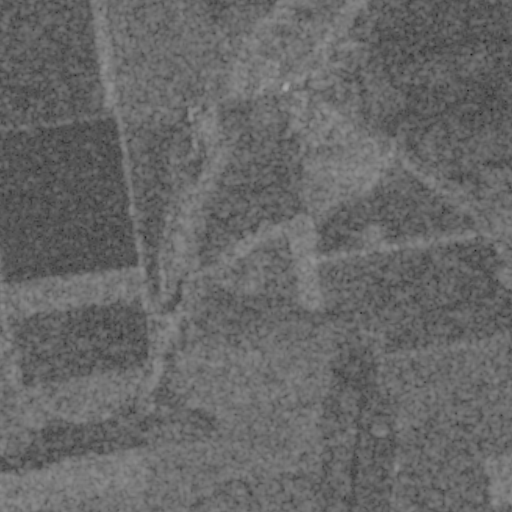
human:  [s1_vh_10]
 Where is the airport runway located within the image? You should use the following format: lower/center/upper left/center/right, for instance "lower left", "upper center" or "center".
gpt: The airport runway is located in the lower right of the image.
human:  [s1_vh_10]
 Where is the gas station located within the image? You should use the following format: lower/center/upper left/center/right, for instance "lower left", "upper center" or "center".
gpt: The gas station is located in the upper center of the image.
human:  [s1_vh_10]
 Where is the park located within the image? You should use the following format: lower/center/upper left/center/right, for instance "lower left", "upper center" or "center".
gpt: The park is located in the upper right of the image.
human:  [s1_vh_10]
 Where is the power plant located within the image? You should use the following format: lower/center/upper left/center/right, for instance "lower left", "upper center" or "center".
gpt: There is no power plant in the image.

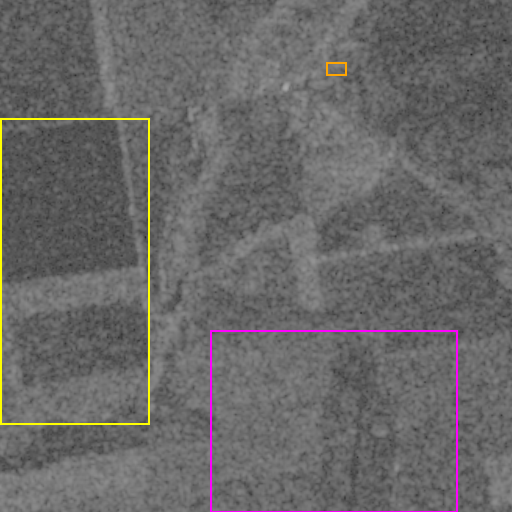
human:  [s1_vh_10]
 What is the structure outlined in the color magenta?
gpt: The structure outlined in magenta is an airport.
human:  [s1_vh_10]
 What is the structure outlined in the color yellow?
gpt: The structure outlined in yellow is a crop field.
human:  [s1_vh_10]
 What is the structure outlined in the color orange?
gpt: The structure outlined in orange is a park.
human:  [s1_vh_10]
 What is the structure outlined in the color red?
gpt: There is no red outline.